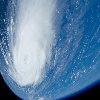
Label: cloud